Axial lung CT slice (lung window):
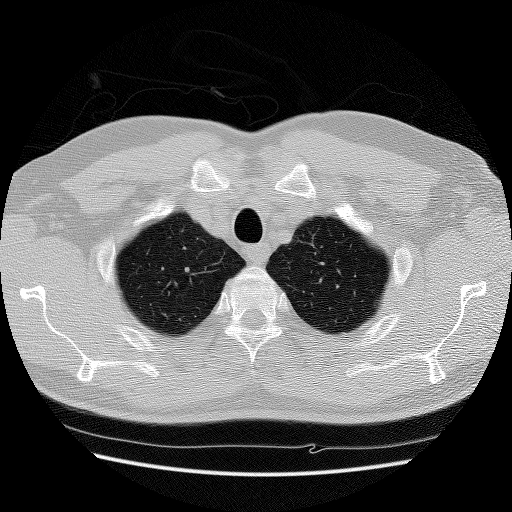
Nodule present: no